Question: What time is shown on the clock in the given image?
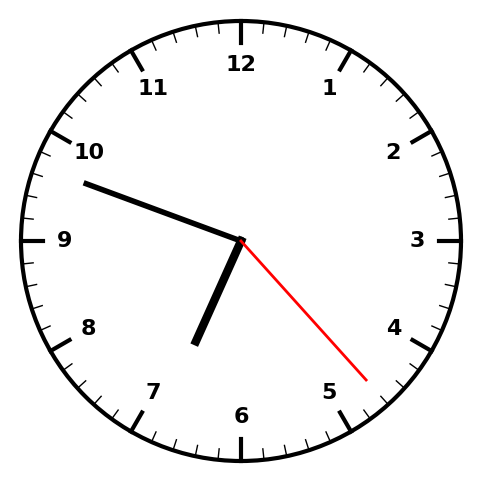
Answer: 06:48:23